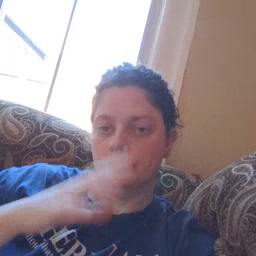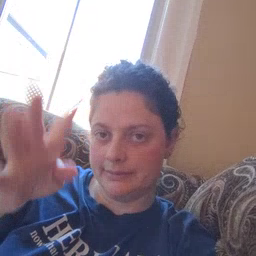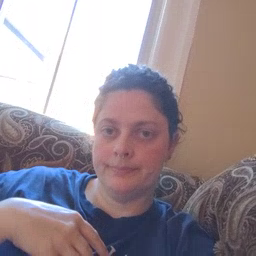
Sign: pretend